The image shows the envelope spectrum of a rolling-element bearing's vibration signal, with the characteristic fault frequencies (BPFO outer race, BPFI inner race, BSF ball, FTF cage) marked as reference lines. Determine the bearing's health state. Answer with exactly one of: normal, inner_race, outer_race, ball.
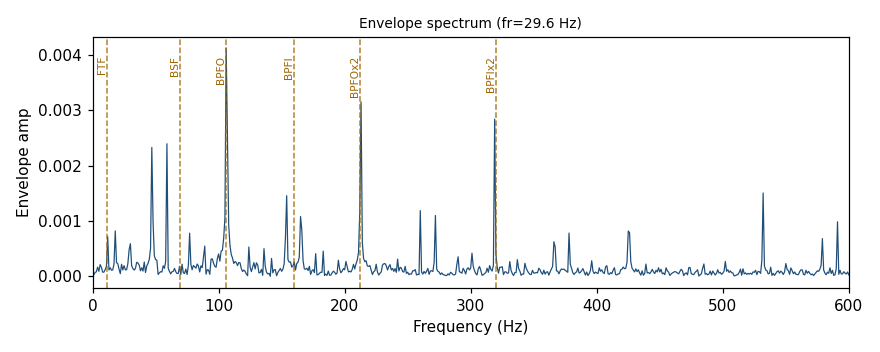
Answer: outer_race